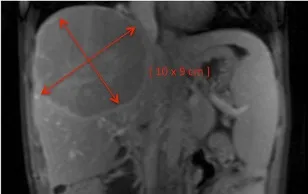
Nine years-old male with Abernethy type II portosystemic shunt and hepatic adenoma. The size of the HA decreased from.
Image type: radiology (mri)